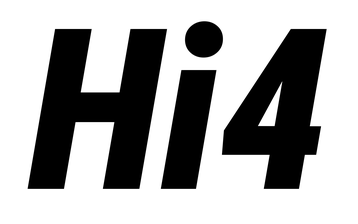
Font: Roboto-Italic_Condensed_Black_Italic